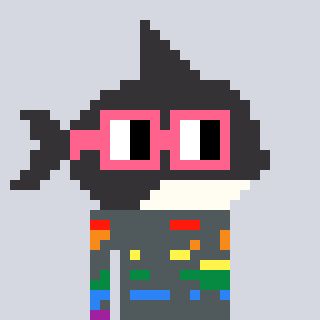
a pixel art character with square pink glasses, a orca-shaped head and a computerblue-colored body on a cool background